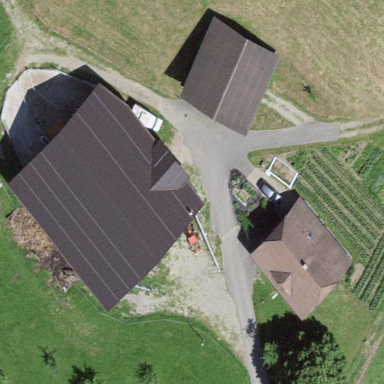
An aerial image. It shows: Farmyard area.